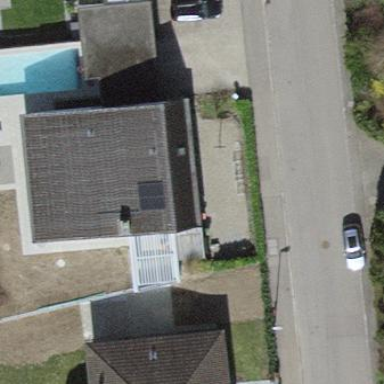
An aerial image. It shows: Detached building with tile roof in saltbox shape.